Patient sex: M
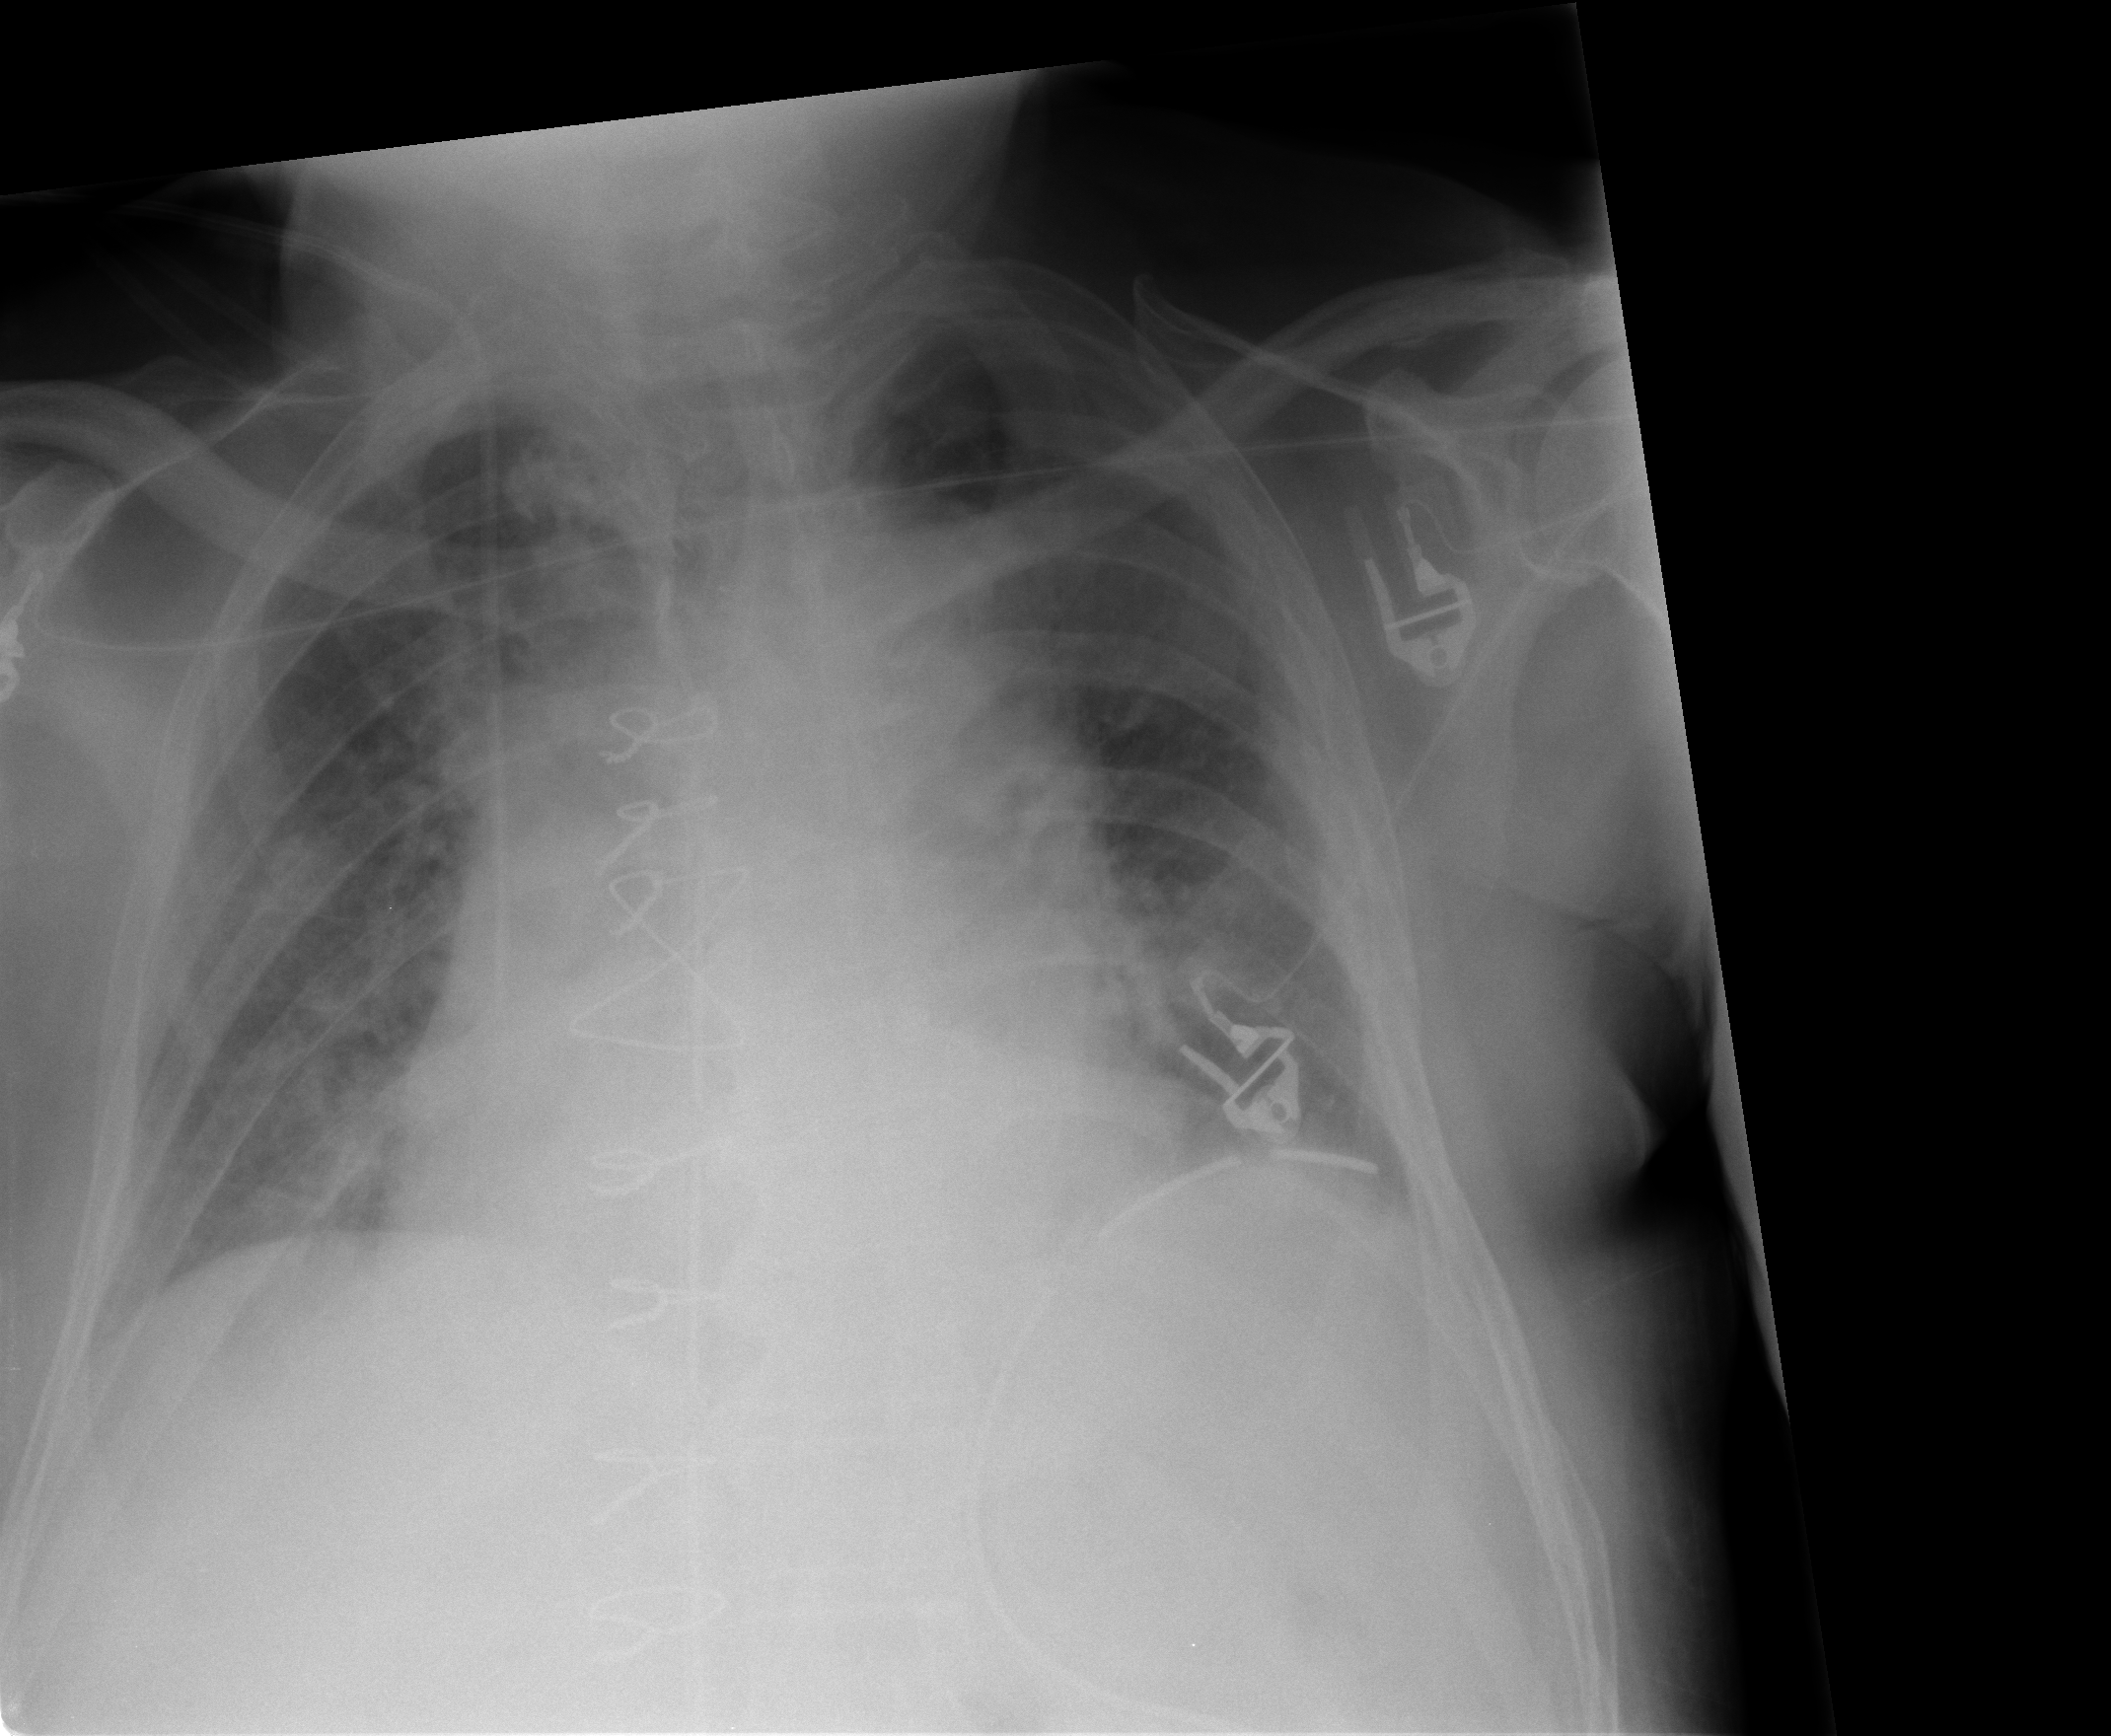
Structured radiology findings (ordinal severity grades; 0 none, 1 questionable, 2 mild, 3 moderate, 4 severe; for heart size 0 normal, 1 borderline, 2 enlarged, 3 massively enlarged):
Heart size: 2
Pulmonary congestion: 1
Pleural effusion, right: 1
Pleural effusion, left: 1
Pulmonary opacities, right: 1
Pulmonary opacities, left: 0
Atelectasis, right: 2
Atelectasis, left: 2